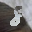
Label: 8